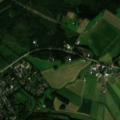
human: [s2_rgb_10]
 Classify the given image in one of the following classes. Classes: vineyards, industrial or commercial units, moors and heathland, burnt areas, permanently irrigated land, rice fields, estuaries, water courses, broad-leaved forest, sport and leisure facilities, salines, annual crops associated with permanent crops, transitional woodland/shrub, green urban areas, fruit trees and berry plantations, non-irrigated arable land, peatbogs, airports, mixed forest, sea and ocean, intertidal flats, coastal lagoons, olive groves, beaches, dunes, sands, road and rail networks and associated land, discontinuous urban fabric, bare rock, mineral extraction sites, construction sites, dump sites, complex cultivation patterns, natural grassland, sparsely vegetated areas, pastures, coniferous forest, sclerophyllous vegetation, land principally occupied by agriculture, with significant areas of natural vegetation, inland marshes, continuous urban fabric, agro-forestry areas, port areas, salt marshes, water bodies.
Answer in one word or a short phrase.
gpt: discontinuous urban fabric, non-irrigated arable land, land principally occupied by agriculture, with significant areas of natural vegetation, coniferous forest, mixed forest, water courses